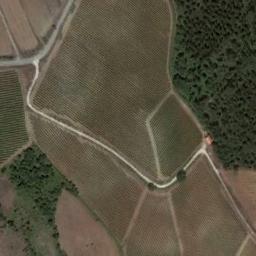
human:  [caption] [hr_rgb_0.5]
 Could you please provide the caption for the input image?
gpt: There are many roads of different lengths in rectangular farmlands .

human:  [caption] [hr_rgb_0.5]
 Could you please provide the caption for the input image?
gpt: Several rectangular or nearly rectangular green and tan mixed mixed-sized rectangular farm fields .

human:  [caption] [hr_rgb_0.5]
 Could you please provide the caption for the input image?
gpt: Some rectangular farmlands of different sizes and a grove of trees are on the ground .

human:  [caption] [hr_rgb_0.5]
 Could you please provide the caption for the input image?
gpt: The rectangular farmland is next to some trees .

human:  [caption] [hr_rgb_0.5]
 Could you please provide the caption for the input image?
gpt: There are many green trees beside the brown rectangular farmlands .